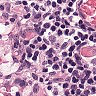
Metastatic tissue present: no